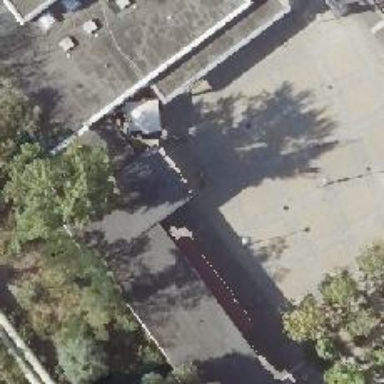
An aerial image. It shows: Roof support structure.